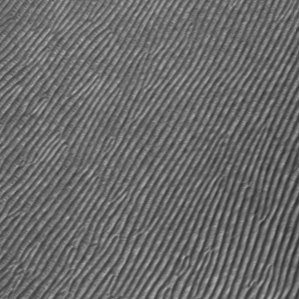
Label: frost